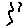
Label: zigzag